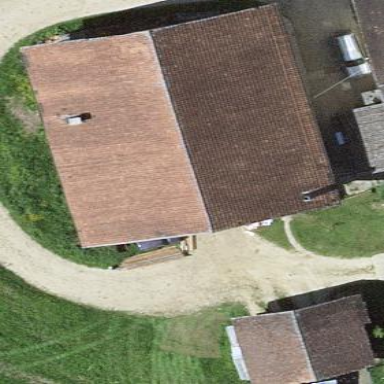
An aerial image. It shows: Farm building.